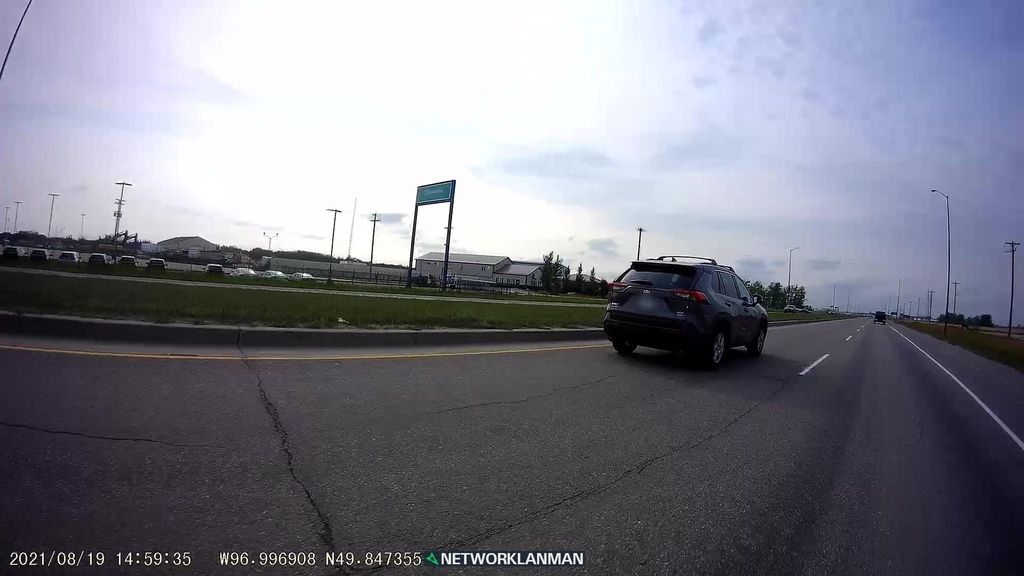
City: winnipeg